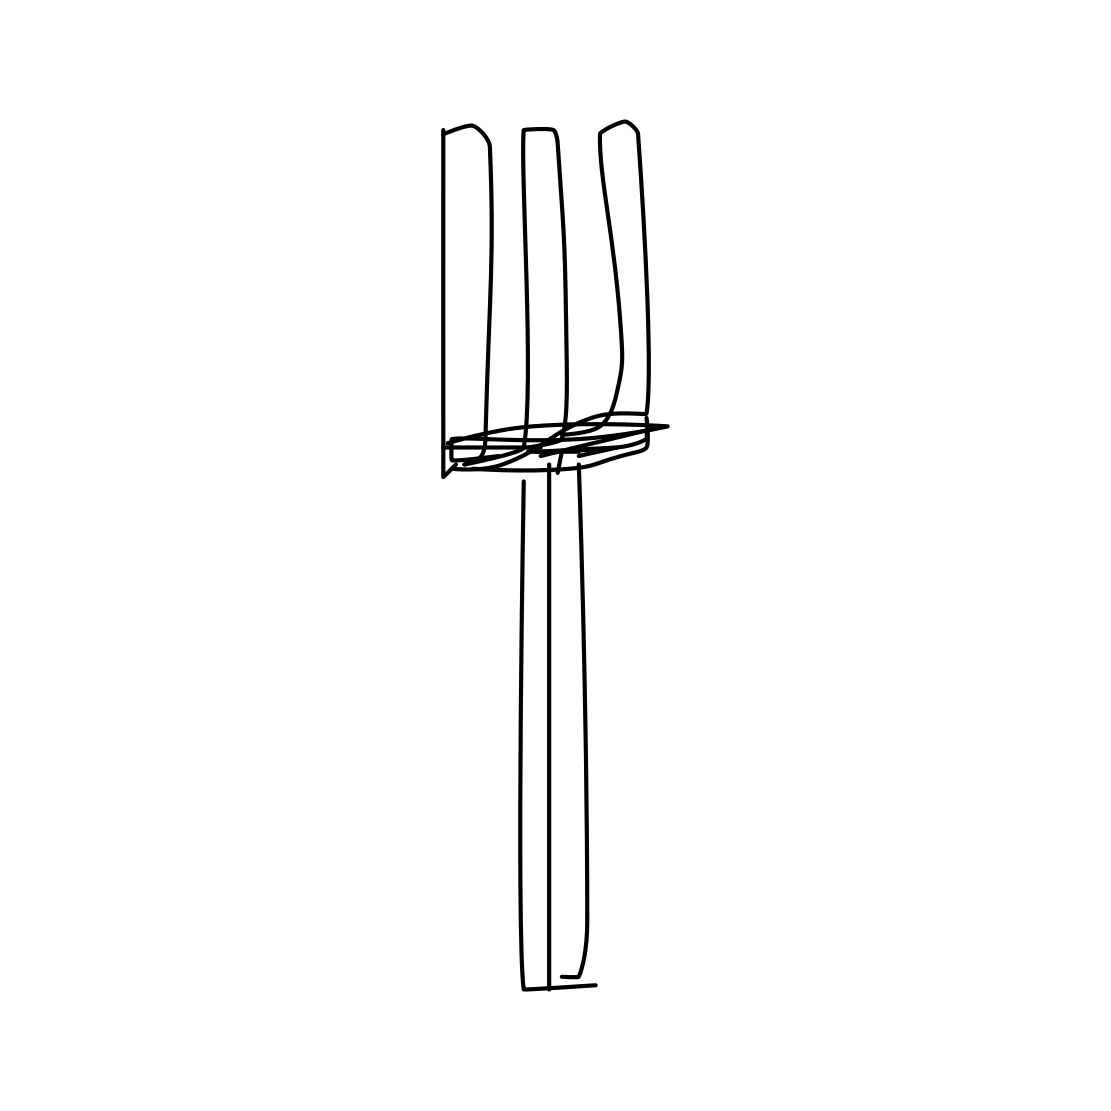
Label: fork